Interaction volume radius: 5 \u00c5
Interaction volume height: 20 \u00c5
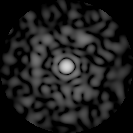
Disorder parameter: 0.8363